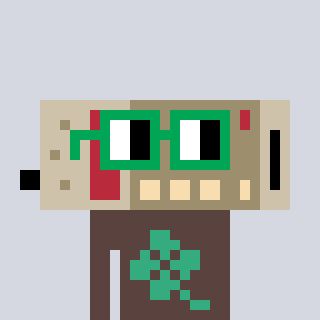
a pixel art character with square green glasses, a cordless phone-shaped head and a darkbrown-colored body on a cool background